Field crop: maize
Growth stage: 2
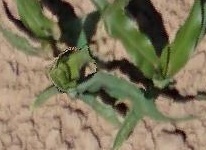
Species: maize